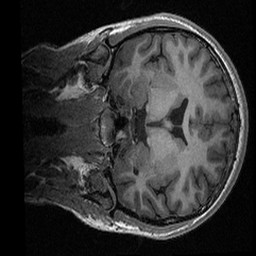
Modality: T1w
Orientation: coronal
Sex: male
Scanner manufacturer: ge
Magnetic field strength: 3 T
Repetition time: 0.0064 s
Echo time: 0.00281 s